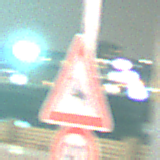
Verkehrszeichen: WildwechselRechts
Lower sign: Geschwindigkeit90
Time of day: Night
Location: Outdoor (Urban)
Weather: PartlyCloudy
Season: NotSpecified
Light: Artificial